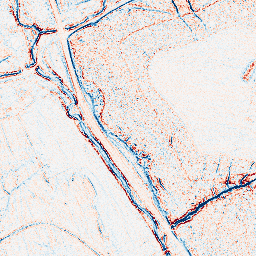
Category: edge_preserving
Decomposition family: bilateral
Decomposition parameters: d: 5
sigma_color: 50
sigma_space: 100
Upsampling method: bspline
Upsampling parameters: scale: 4
Upsampling scale: 4